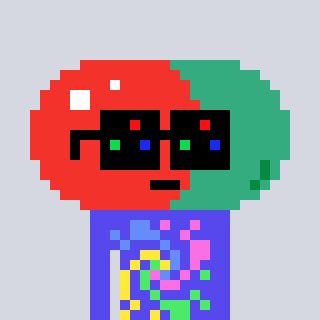
a pixel art character with square black sunglasses, a pill-shaped head and a computerblue-colored body on a cool background